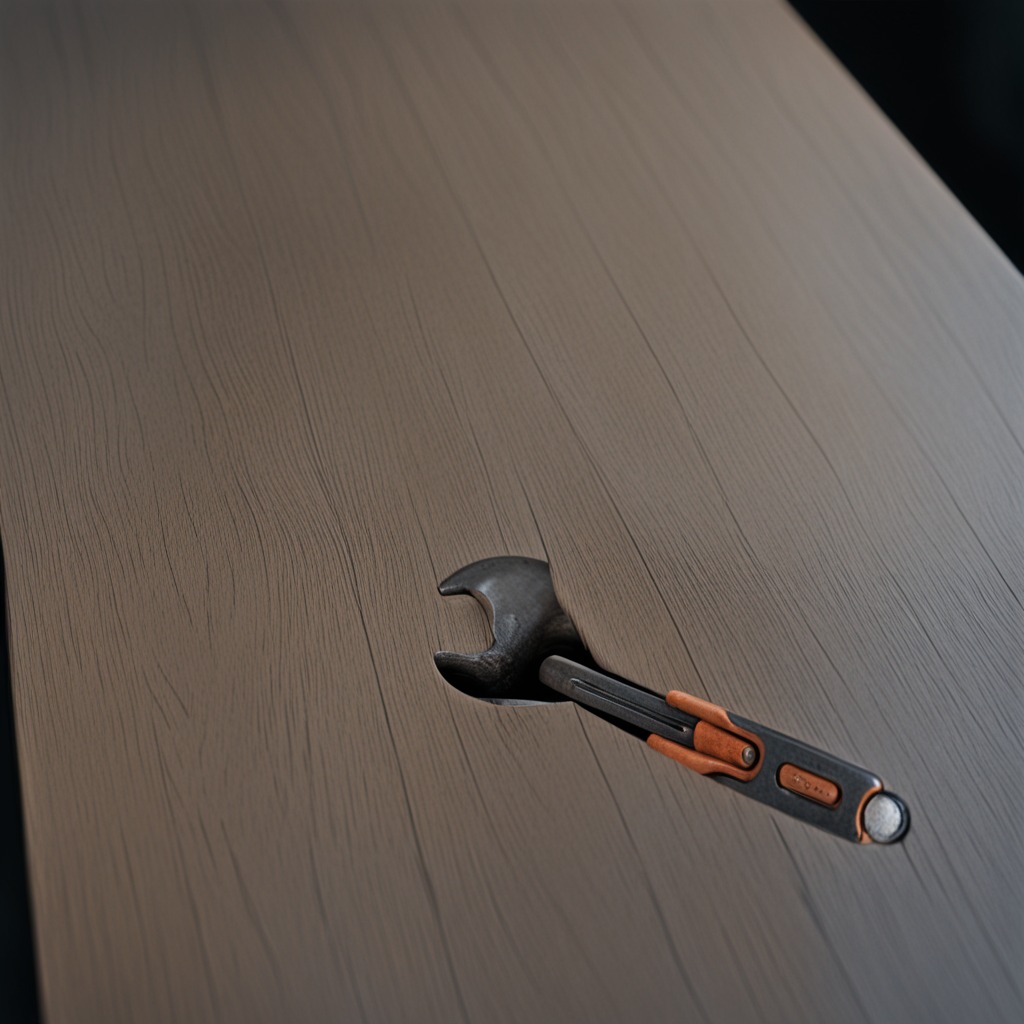
An wrench is lying on a old table with faint burn marks in a small garage at twilight.